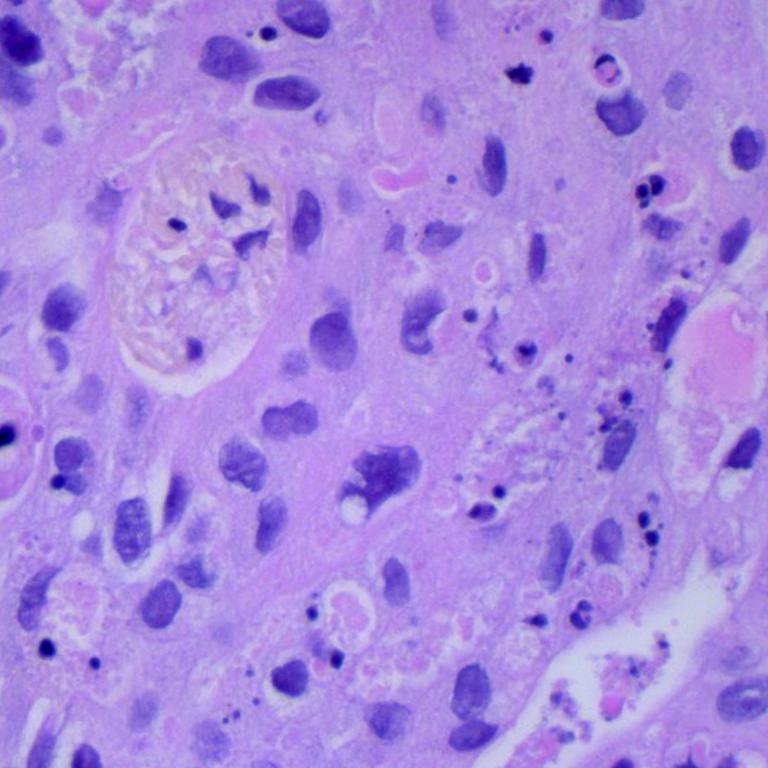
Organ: lung
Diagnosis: squamous carcinomas